Field crop: maize
Growth stage: 2
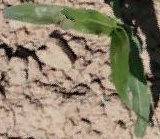
Species: maize